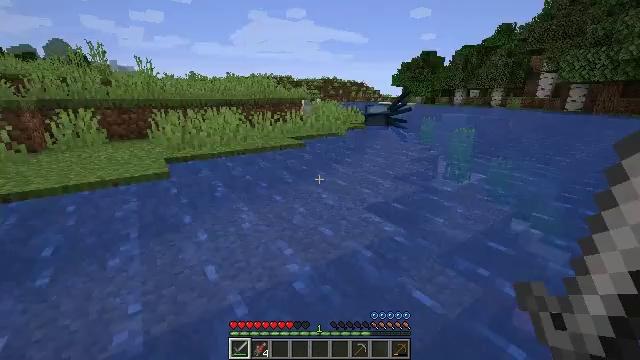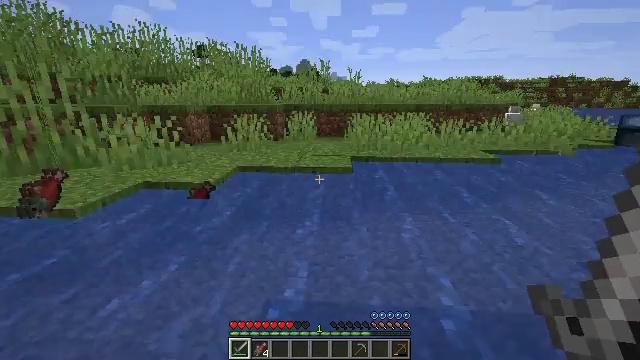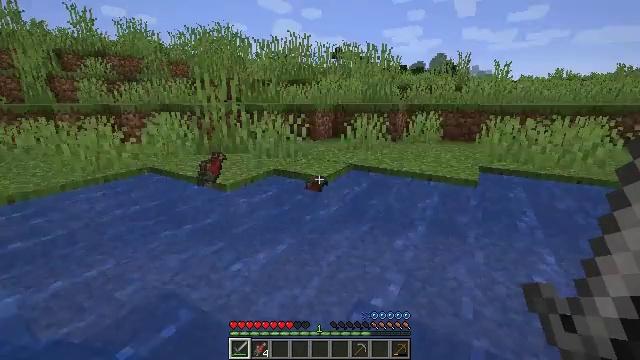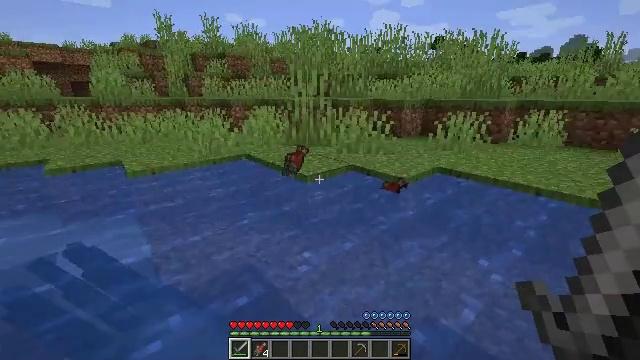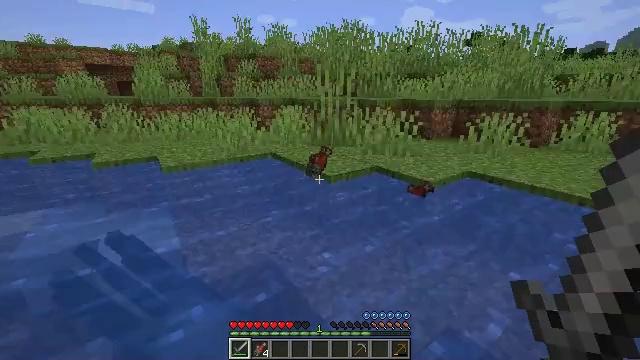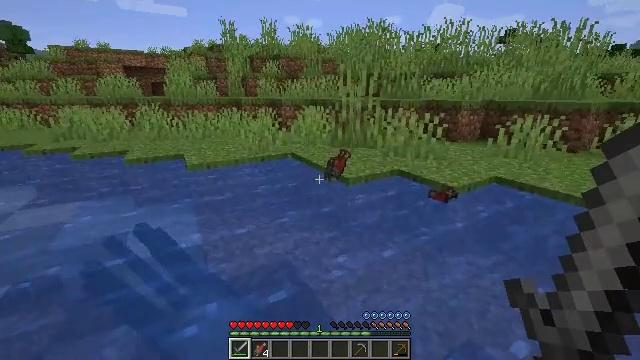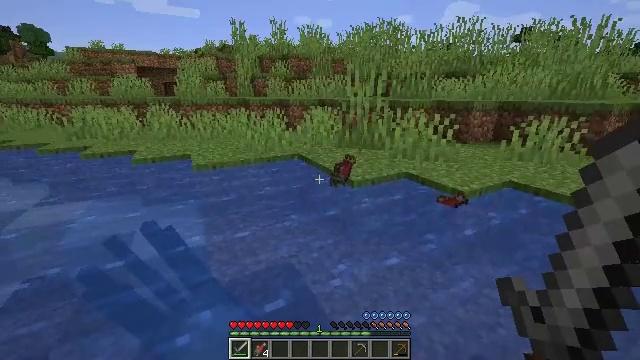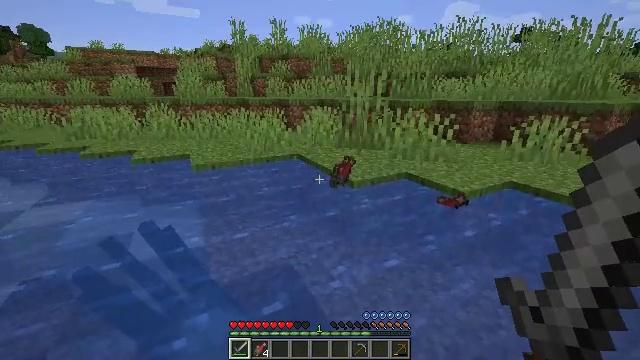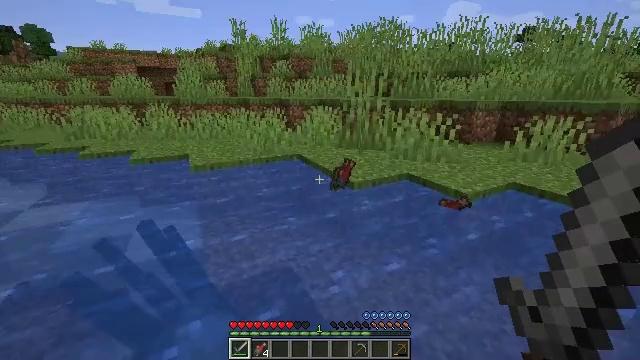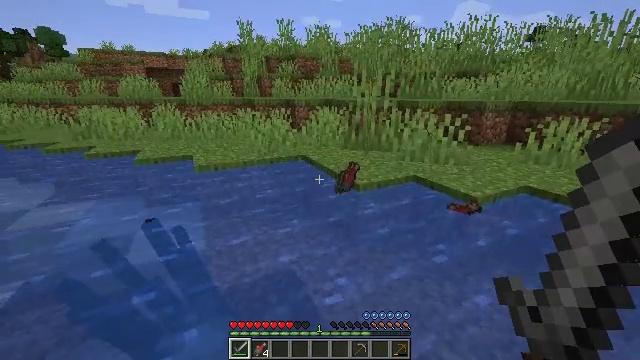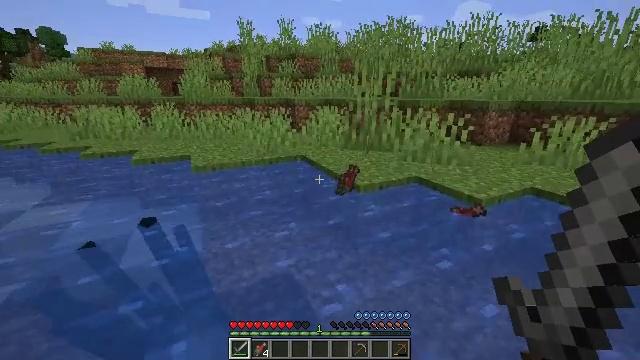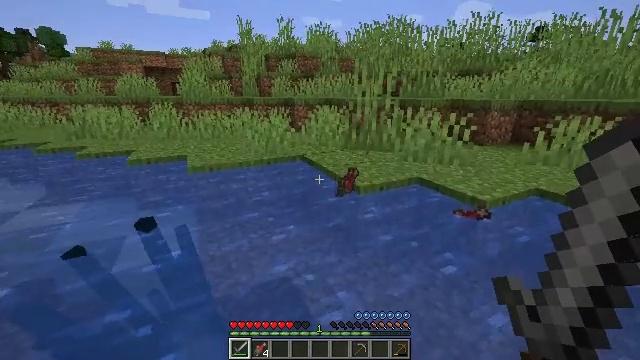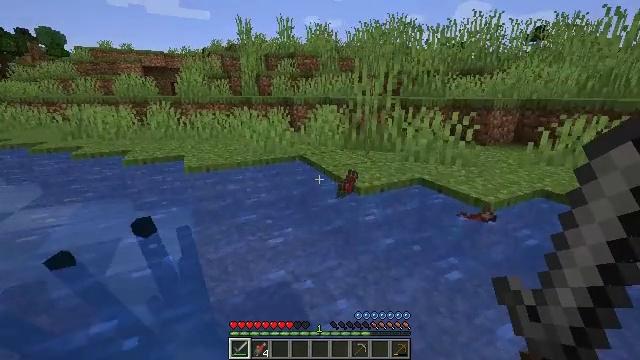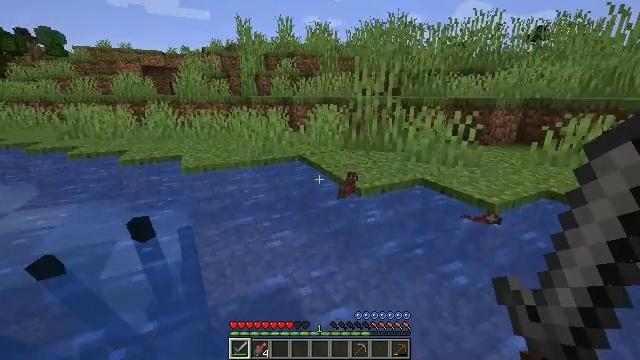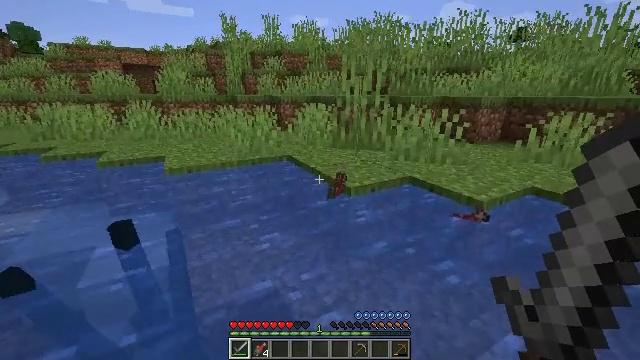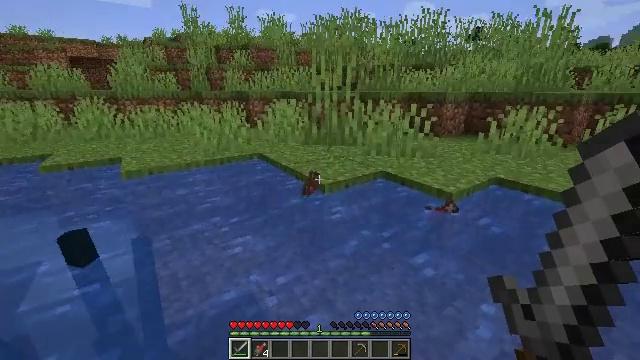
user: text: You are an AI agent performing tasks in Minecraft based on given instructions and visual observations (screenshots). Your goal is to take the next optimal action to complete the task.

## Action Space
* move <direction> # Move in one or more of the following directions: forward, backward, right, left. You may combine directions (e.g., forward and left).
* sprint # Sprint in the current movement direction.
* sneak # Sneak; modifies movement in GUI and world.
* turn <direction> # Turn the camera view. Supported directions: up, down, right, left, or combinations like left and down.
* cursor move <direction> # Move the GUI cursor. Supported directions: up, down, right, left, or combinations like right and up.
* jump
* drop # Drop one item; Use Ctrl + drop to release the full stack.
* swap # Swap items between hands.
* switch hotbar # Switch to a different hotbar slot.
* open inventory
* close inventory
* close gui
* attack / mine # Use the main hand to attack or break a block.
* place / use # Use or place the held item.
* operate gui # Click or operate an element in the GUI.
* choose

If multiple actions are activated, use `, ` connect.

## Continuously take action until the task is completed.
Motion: motion action
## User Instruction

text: Hunt fish.
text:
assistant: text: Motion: move forward, turn left
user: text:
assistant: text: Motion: move forward, turn left
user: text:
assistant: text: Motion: move forward, turn left and down
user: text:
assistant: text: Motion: move forward, turn left
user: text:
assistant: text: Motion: move forward, turn left
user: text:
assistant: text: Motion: move forward, turn left
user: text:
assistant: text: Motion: move forward
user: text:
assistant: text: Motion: move forward
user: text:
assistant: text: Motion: move forward, turn left
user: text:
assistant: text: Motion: move forward
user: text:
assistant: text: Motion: move forward
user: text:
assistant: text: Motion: move forward
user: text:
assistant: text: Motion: move forward
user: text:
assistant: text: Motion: move forward, turn right
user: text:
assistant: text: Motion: move forward, turn right
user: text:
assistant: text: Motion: move forward, turn right
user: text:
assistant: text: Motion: move forward, turn right
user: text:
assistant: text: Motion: move forward, turn right
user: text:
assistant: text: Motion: move forward
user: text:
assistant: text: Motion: move forward
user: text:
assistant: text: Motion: move forward
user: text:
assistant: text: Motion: move forward
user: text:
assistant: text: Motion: move forward
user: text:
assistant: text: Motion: move forward
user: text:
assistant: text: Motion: move forward
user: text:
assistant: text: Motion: move forward
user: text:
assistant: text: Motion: move forward
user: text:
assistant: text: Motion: move forward
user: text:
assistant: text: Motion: move forward
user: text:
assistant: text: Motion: move forward